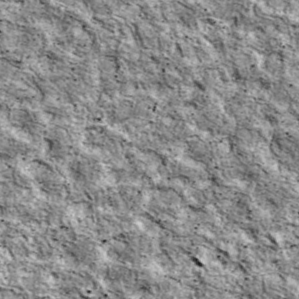
Label: non_frost